Interaction volume radius: 10 \u00c5
Interaction volume height: 10 \u00c5
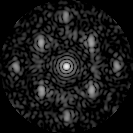
Disorder parameter: 0.4446